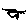
Label: circle